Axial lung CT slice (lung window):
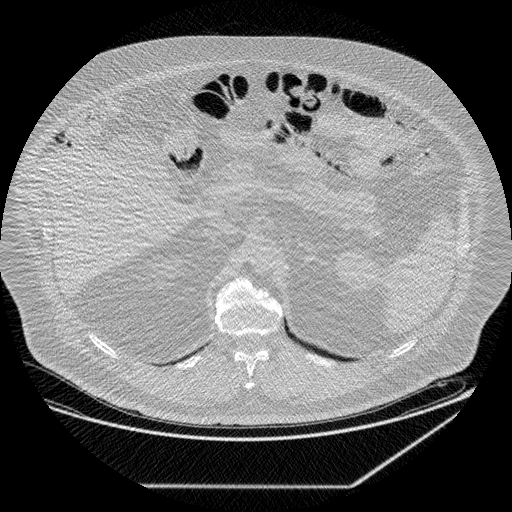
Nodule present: no